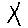
Label: zigzag